Interaction volume radius: 10 \u00c5
Interaction volume height: 10 \u00c5
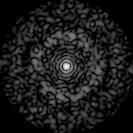
Disorder parameter: 0.8525